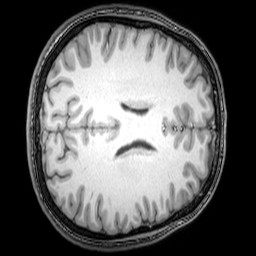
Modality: T1w
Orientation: axial
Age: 21
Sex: male
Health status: healthy
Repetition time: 0.081 s
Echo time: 0.037 s